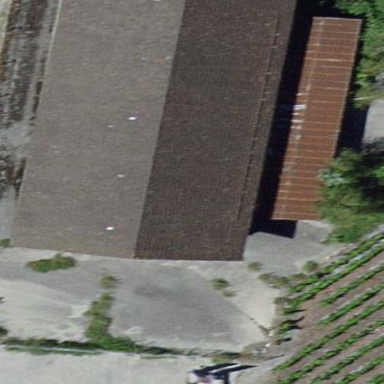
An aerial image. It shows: Warehouse building.